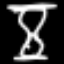
Label: hourglass